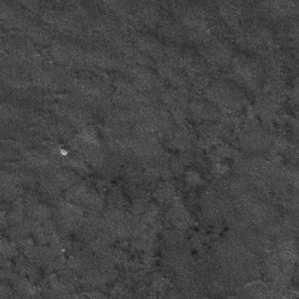
Label: frost